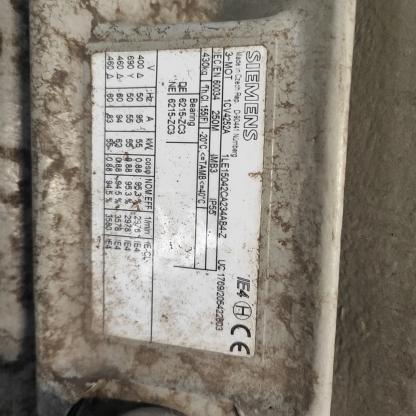
Klasa: tabliczka-znamionowa